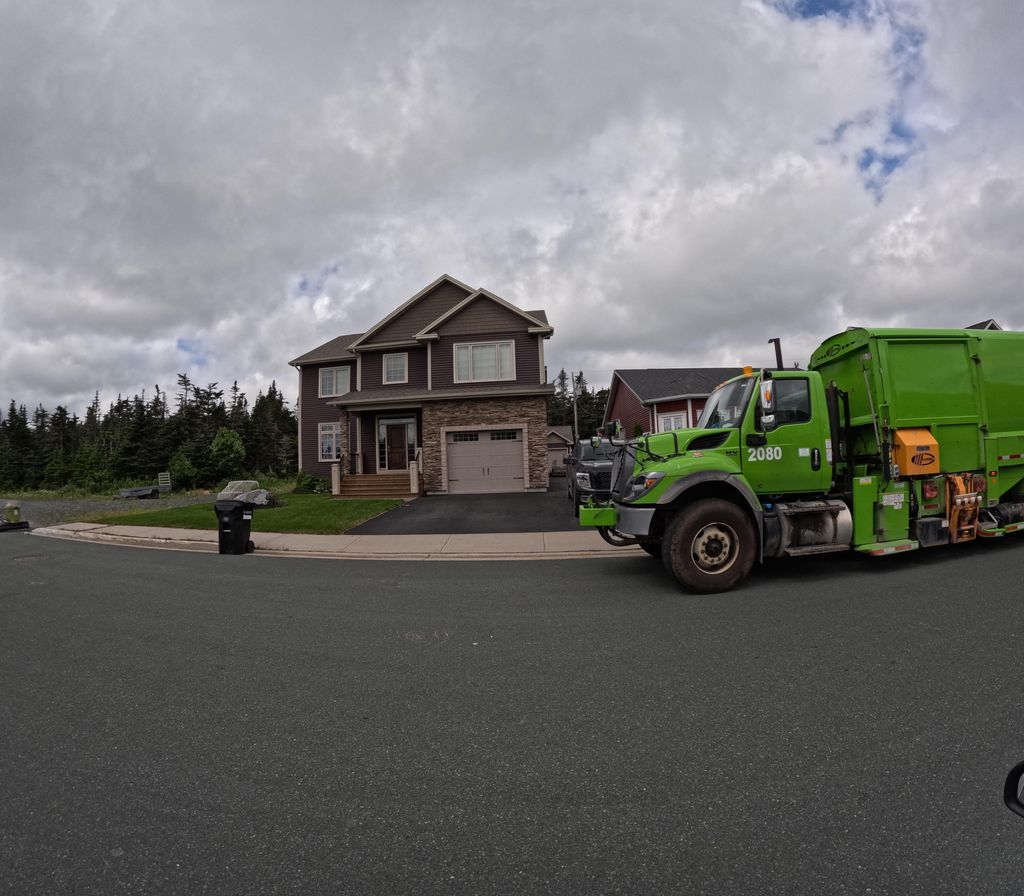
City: st_johns